Question: I asked a question here yesterday about <URL>.
I have one 'networkLib', and a 'usingLibDemo' project.
The answers suggest me to pull the 'networkLib' into 'usingLibDemo' so that I can debug in the source code.
Now I've tried :
1. Output a framework from networkLib, and use the framework in usingLibDemo. It works.
2. Copy all the source code of networkLib into usingLibDemo, it works again.
3. Drag the networkLib project into usingLibDemo project, set the Header Search Paths in the Build Settings and set the Target Dependencies in the Build Phases. It fails.
In #3 situation, the project is build successfully when using headers only. For example, I just use the protocol:
'''
@interface ViewController : UIViewController <LoginUIDelegate>
@property (retain, nonatomic) IBOutlet UITextField *usernameText;
@property (retain, nonatomic) IBOutlet UITextField *passwordText;
@property (retain, nonatomic) IBOutlet UIButton *loginButton;
- (IBAction)loginBtnDidClick:(id)sender;
@end
'''
But when I use the code in the '.m' file :
'''
[[LoginBizLogic sharedInstance] loginWithUsername:username password:password tokenLogin:NO uiDelegate:self];
'''
Build failed like below :

The '@interface' of LoginBizLogic, as well as 'LoginUIDelegate', is defined in 'LoginBizLogic.h' file, but the '@implementation' is in the 'LoginBizLogic.m' file.
I think the 'LoginBizLogic' is not linked properly, and the same with other Class, but I can not figure out where the problem is, or where to config.
Many thanks.
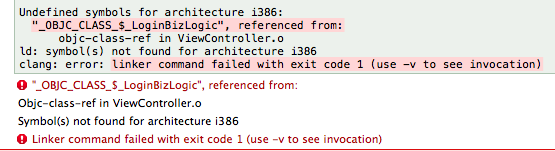
Answer: Read Answer From This <URL>
> You can get this type of error if your class' .m file is not listed under the "Compile Sources" step of the "Build Phases" tab of your target. Normally Xcode does this for you, but sometimes it loses the plot and you need to add the .m file manually.
'''
TargetSettings -> Build Phases -> Compile Sources -> add your .m file ->Build and Run
'''